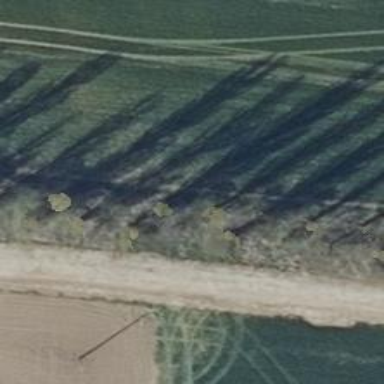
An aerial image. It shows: Row of trees in natural setting.